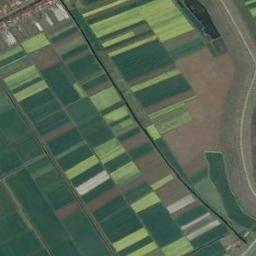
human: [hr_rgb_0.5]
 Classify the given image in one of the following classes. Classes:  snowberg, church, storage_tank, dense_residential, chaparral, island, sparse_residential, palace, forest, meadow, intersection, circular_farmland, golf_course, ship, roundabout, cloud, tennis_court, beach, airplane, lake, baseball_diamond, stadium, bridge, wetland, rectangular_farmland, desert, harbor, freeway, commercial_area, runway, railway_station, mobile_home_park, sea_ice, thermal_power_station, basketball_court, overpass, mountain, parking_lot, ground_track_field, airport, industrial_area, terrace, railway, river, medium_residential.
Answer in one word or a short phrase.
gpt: rectangular_farmland